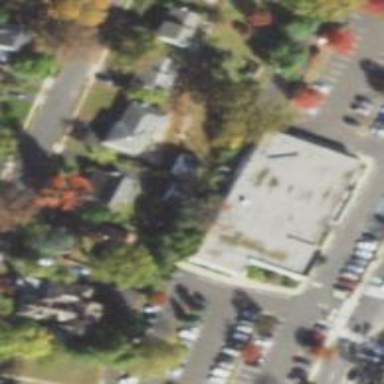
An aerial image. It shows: Library building.